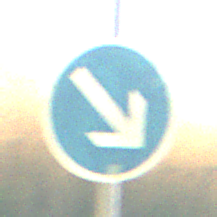
Verkehrszeichen: VorgeschriebeneVorbeifahrtRechts
Umgebung: Outdoor, Nature
Tageszeit: MorningAfternoon
Wetter: PartlyCloudy
Licht: Natural
Jahreszeit: NotSpecified
Kontrast: HighContrast